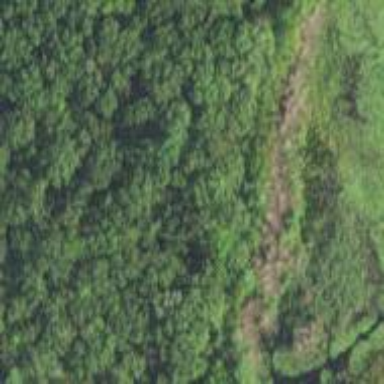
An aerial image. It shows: Mixed woodland with various types of leaves.